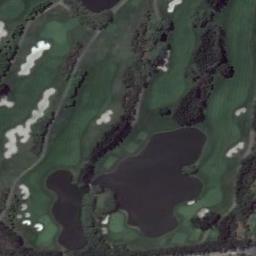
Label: golf_course